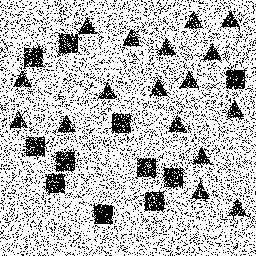
Squares: 11
Triangles: 17
Stars: 0
Total shapes: 28